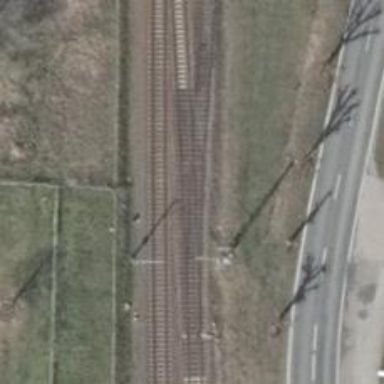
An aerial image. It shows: Railway switch.